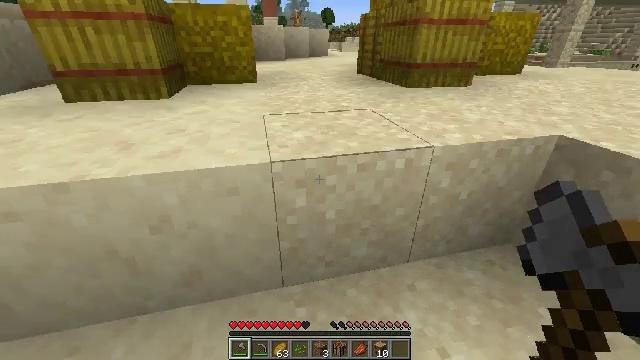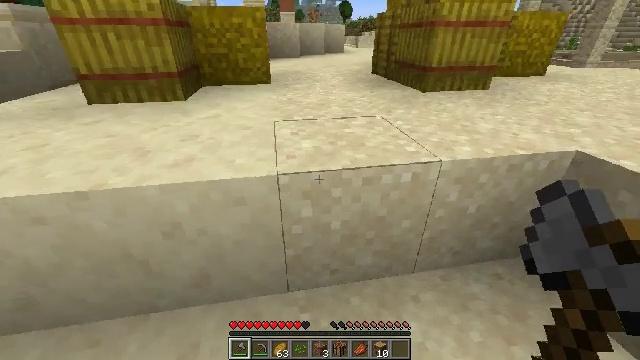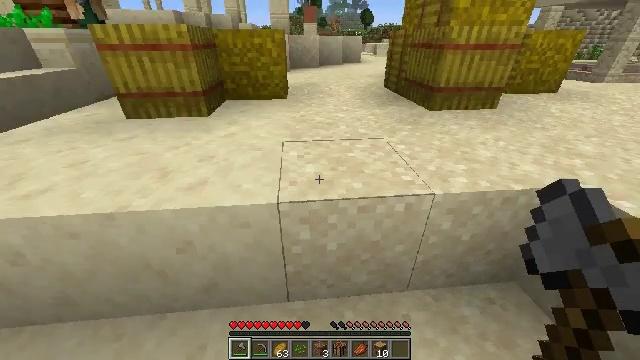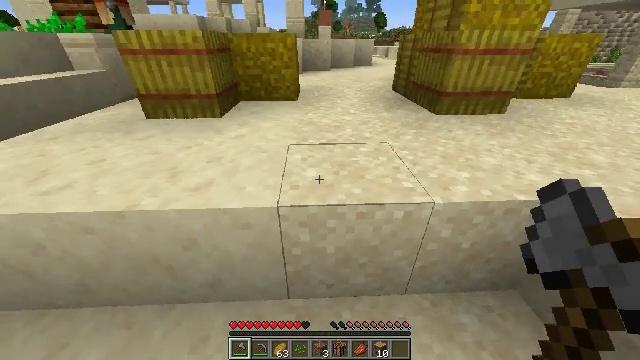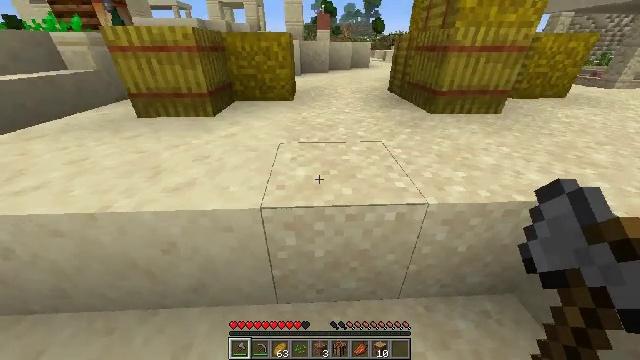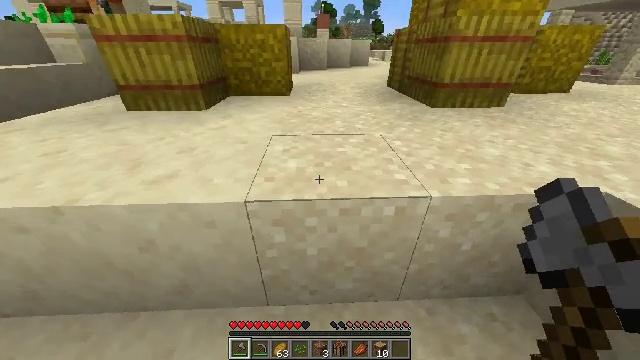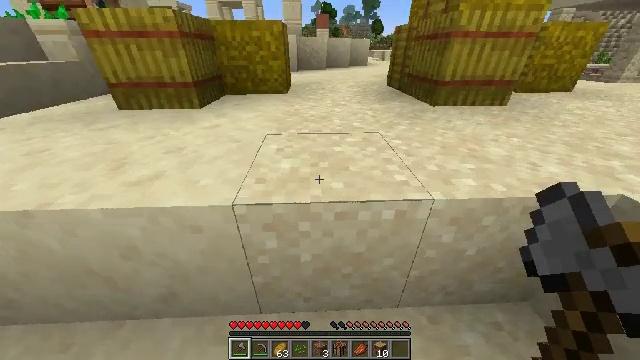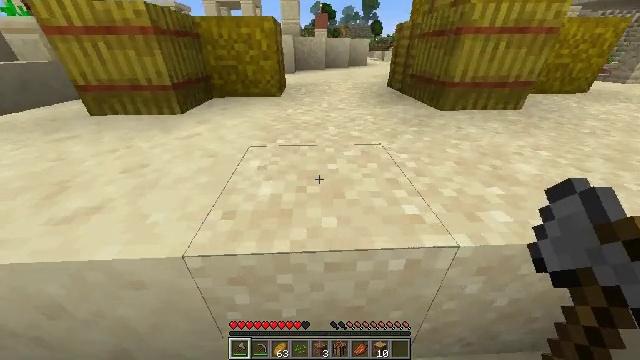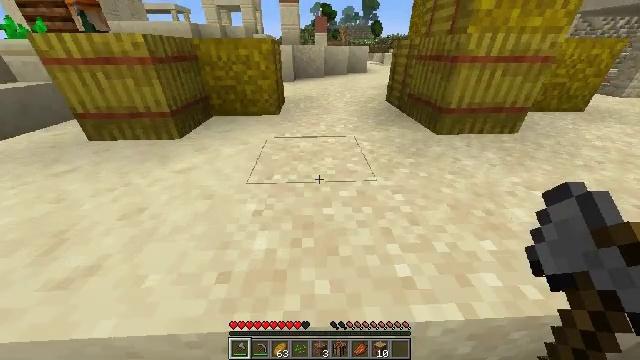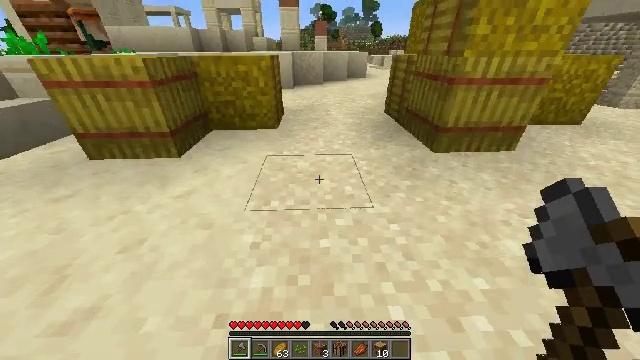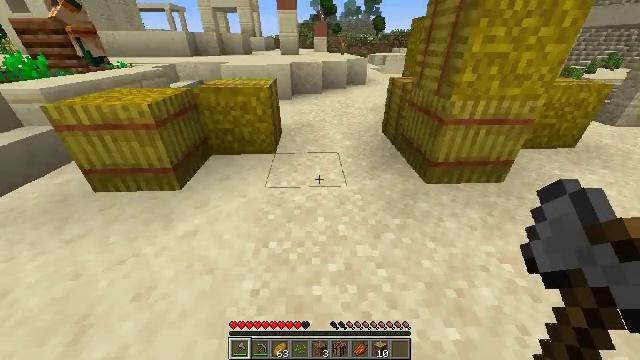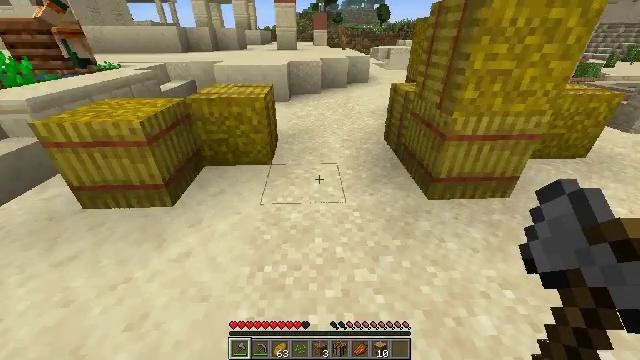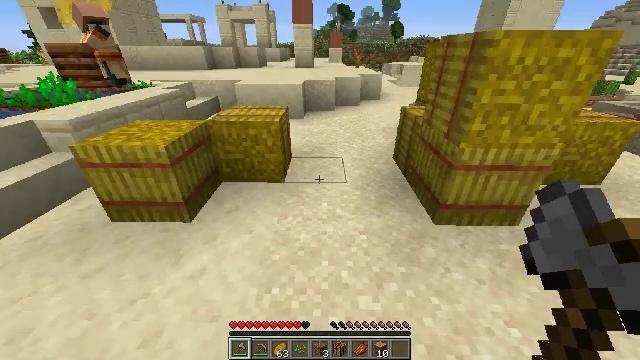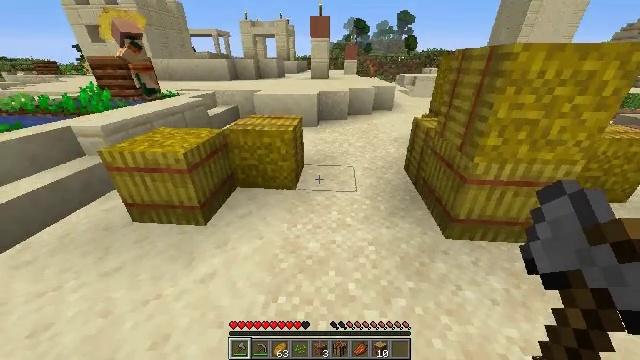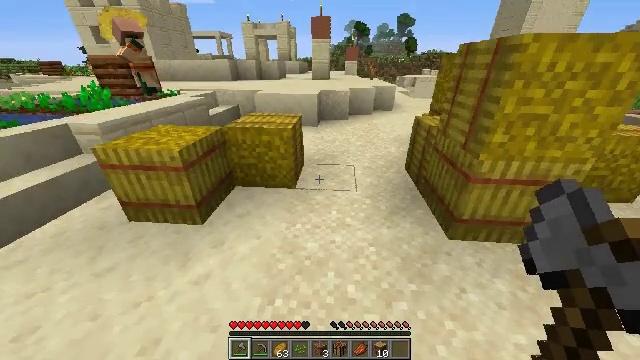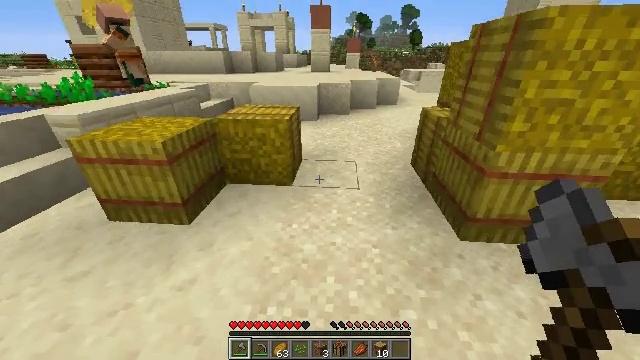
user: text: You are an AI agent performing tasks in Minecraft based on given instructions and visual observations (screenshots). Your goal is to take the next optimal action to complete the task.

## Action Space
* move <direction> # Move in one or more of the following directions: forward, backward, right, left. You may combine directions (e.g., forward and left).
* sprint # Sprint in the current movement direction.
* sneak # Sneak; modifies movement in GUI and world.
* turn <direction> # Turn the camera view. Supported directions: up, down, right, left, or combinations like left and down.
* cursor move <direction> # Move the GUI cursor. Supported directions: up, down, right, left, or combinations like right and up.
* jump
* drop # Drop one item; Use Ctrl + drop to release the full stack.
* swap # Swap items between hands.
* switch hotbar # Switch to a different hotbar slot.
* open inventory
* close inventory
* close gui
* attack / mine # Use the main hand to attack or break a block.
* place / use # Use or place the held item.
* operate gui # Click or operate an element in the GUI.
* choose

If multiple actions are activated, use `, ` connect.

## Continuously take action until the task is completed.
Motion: motion action
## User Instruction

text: Recycle the cyan bed from the house.
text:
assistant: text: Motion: move forward, sprint, turn left and down, jump
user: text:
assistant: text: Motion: move forward, sprint, turn left, jump
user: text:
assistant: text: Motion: move forward, sprint, turn left, jump
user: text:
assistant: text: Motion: move forward, sprint, jump
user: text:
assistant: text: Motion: move forward, sprint, jump
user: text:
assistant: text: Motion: move forward, sprint, jump
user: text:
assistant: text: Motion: move forward, sprint, jump
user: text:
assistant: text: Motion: move forward, sprint, jump
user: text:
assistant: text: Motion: move forward, sprint, jump
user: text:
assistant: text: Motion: move forward, sprint, jump
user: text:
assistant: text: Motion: move forward, sprint, jump
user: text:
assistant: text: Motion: move forward, sprint, turn left and up, jump
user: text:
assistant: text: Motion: move forward, sprint, turn left and up, jump
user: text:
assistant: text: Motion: move forward, sprint, jump
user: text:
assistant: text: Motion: move forward, sprint, jump
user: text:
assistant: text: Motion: move forward, sprint, jump
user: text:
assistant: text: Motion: move forward, sprint, jump
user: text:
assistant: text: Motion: move forward, sprint, jump
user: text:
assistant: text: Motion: move forward, sprint, jump
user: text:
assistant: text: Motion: move forward, sprint, jump
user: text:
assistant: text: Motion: move forward, sprint, jump
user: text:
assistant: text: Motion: move forward, sprint, turn right and up, jump
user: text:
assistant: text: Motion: move forward, sprint, turn right and up, jump
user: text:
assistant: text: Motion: move forward, sprint, turn right and up, jump
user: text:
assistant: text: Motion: move forward, sprint, turn right, jump
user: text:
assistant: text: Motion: move forward, sprint, jump
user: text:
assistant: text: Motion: move forward, sprint, turn right, jump
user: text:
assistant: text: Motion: move forward, sprint, turn right, jump
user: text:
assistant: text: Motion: move forward, sprint, turn right, jump
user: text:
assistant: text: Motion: move forward, sprint, jump